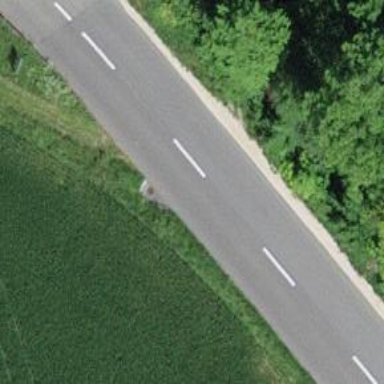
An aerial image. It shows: Tertiary road.